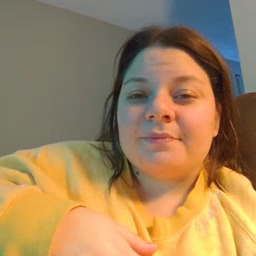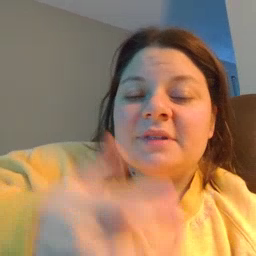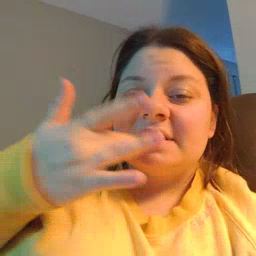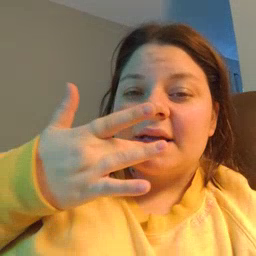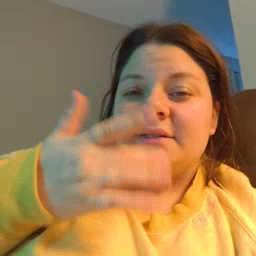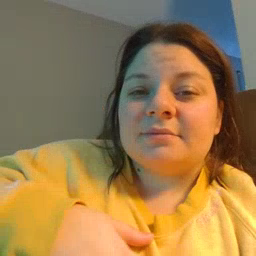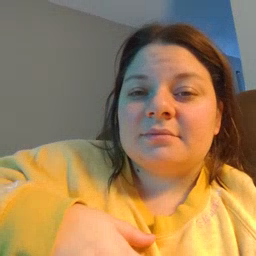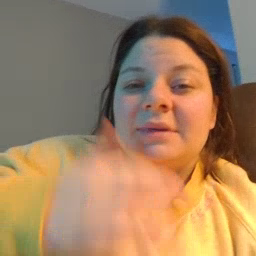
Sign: taste